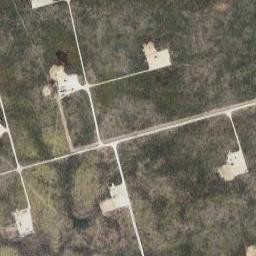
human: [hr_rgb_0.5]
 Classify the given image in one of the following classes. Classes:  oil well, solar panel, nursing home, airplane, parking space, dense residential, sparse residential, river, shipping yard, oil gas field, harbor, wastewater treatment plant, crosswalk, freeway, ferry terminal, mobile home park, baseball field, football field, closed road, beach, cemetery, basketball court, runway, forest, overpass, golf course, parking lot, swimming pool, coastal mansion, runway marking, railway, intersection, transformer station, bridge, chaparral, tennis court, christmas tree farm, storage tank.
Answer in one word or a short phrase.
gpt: oil gas field